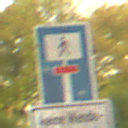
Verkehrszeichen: SackgasseFussgaengerDurchlaessig
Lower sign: HinweisGeaenderteVorfahrtVerkehrsfuehrungVerkehrsregelung3
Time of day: SunriseSunset
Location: Outdoor (RoadRail)
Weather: Clear
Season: NotSpecified
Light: Natural